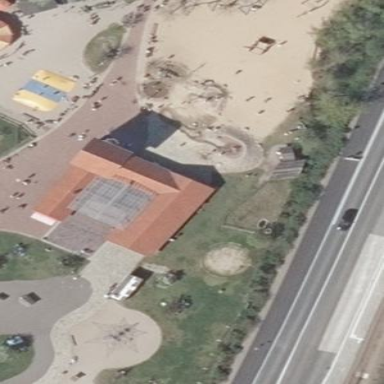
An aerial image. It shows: Kiosk building.